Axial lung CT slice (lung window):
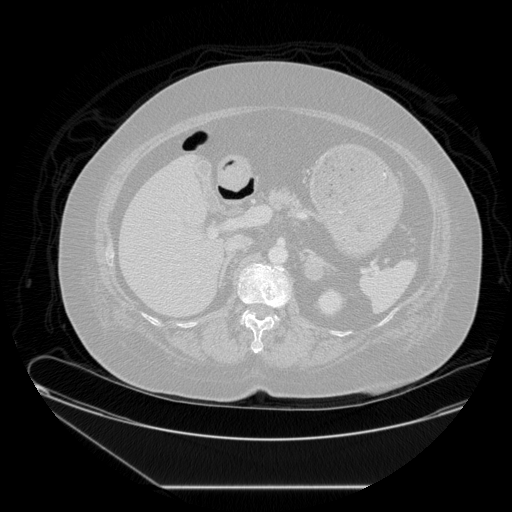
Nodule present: no